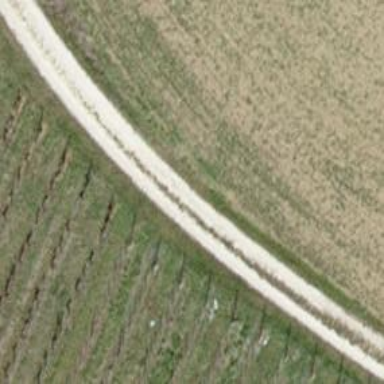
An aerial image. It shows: Compacted track with grade2 level.